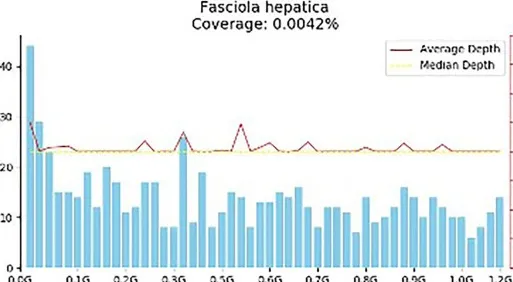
(A) The mNGS result. 1,299 specific Fasciola hepatica sequences that covered 0.0042% of the total Fasciola hepatica genome were detected by mNGS in the hepatic sample of the patient. The sequences were symmetrical matched with the median depth.
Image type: chart (chart)